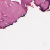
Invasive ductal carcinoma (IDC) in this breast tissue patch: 0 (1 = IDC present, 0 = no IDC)